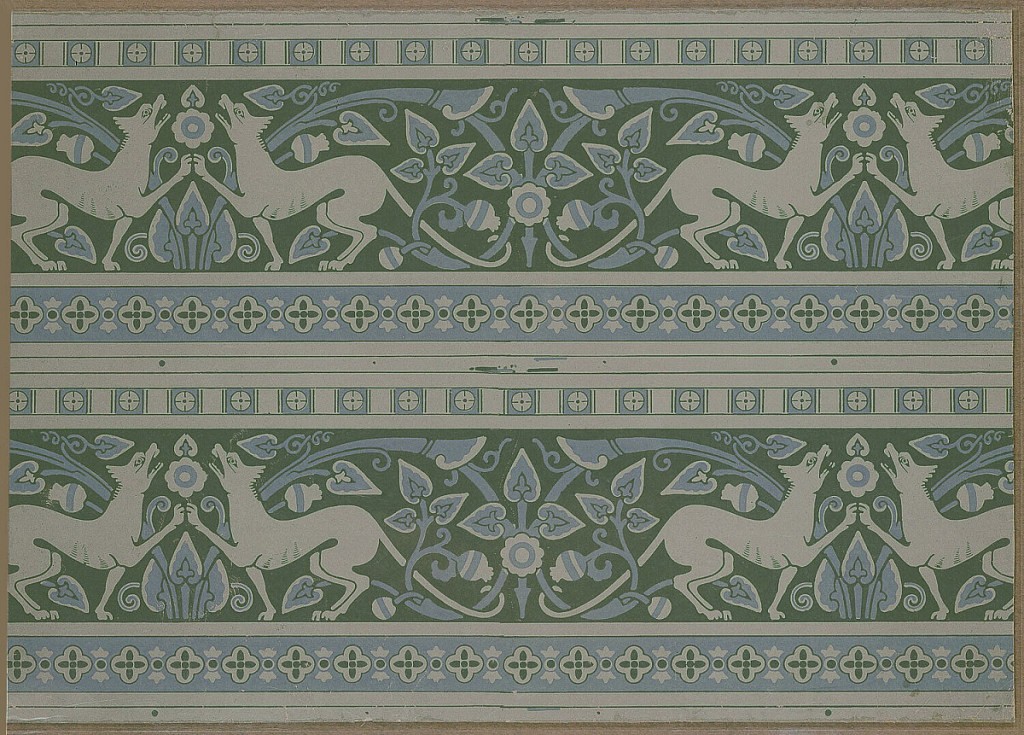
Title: Frieze
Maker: William Burges, 1827 – 1881
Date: ca. 1875
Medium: Block-printed paper
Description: In each band, confronted dogs with surround of conventionalized foliate scrolls, medieval in character; above and below, simple bands of geometric ornament. The design repeats on a center of 53.1 cm in the direction of the run of the paper. Printed in blue and green on green ground. Two bands of same design, one above the other, intended to be cut apart and hung separately.